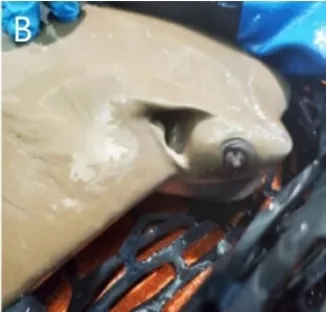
At follow-up examinations halfway through treatment (B) Axial conical fibrosis with severe dyscoria and presumed anterior synechia in location of previous perforation.
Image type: medical_photograph (other_medical_photograph)